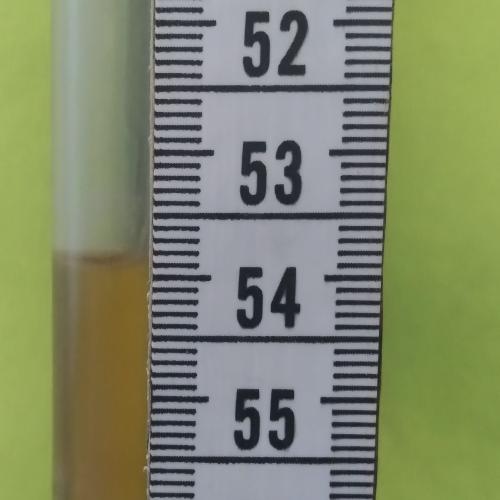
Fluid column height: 53.9 cm